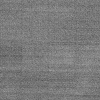
Atmospheric dust classification: dusty